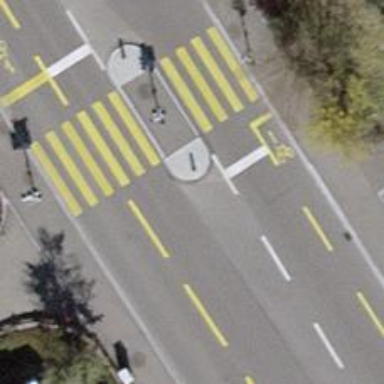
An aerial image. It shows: Secondary road with asphalt surface. There is shared busway on the left side for cyclists.